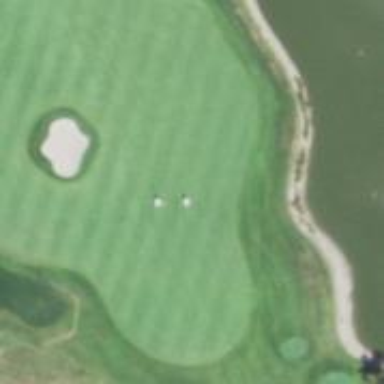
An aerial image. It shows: Grassy area designated as golf fairway.